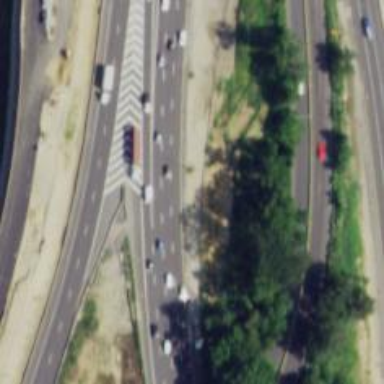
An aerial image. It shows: Interchange junction on motorway link.